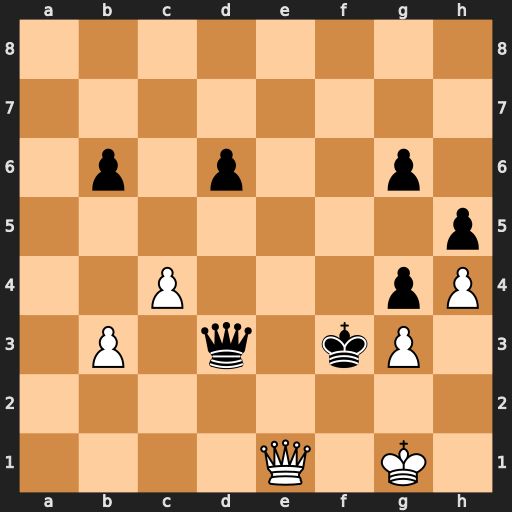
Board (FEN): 8/8/1p1p2p1/7p/2P3pP/1P1q1kP1/8/4Q1K1
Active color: w
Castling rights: -
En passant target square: -
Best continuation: Qf2+ Ke4 Qf4#